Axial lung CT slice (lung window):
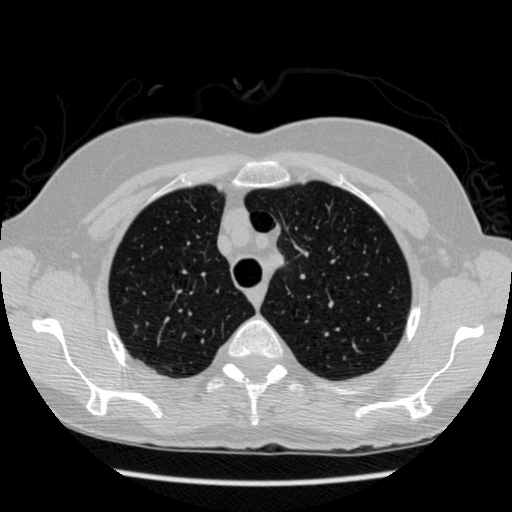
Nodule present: no